Question: I am trying to center the recaptcha div in my form. The outer reCaptcha DIV is acting weird and
'''
margin: 0 auto;
float: none;
'''
Has no effect. But the same code works on the inner div.

My question is, how can I customize the reCaptcha inner div, cause all I get is the following code from Google to integrate in my form (outer DIV)
'''
<div id="c_rc" class="g-recaptcha" data-sitekey="xxxxxxxxxxxxxxxx-qLjkB6ixNKweR_2Kv"></div>
'''
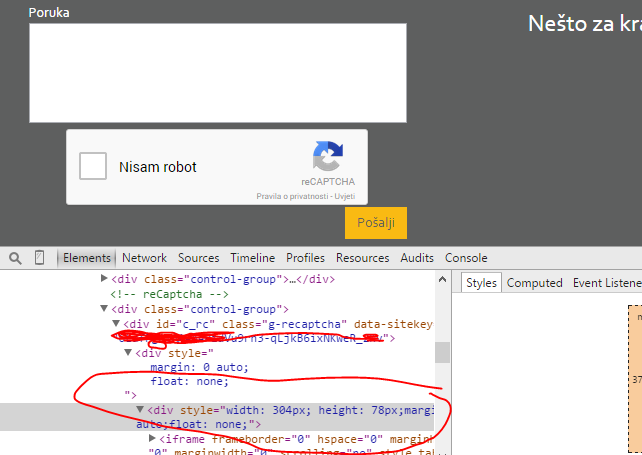
Answer: Try targeting the inner div using the out div's class and querying down:
'''
.g-recaptcha div div {
margin: 0 auto;
float: none;
}
'''